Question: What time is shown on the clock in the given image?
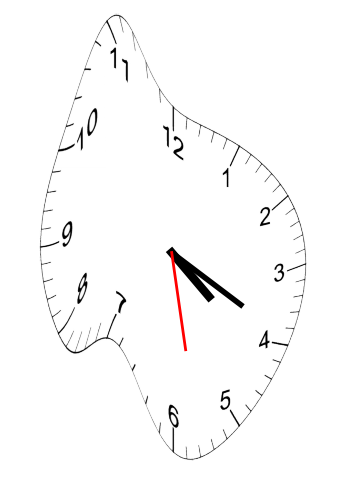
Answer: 04:19:28